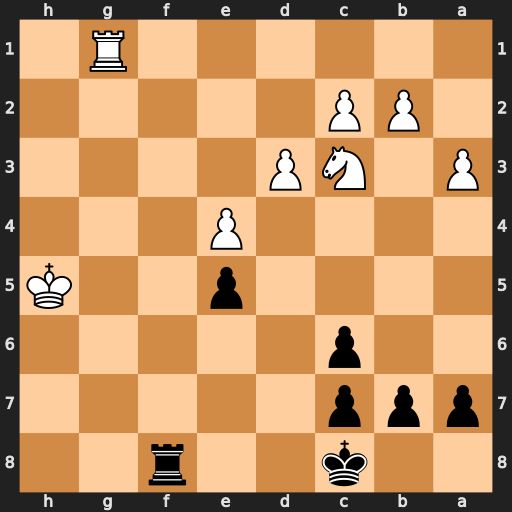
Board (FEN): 2k2r2/ppp5/2p5/4p2K/4P3/P1NP4/1PP5/6R1
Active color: b
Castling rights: -
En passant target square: -
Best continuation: Rh8+ Kg4 Rg8+ Kf3 Rxg1